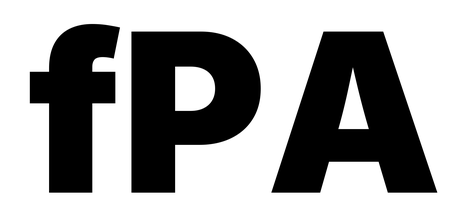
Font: Inter_Black